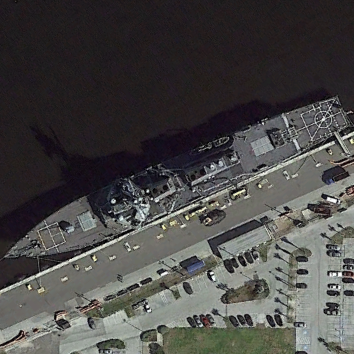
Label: destroyer